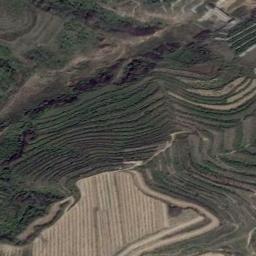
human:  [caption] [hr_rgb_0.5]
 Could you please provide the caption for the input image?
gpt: The bare and green terrace is next to some trees .

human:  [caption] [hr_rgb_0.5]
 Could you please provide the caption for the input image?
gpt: A large layer of brown and green mixed terraces .

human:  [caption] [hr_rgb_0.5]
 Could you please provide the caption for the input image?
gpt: There is a winding path between the terraces .

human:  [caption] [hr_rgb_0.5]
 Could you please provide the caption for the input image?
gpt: Many green plants are around the terrace .

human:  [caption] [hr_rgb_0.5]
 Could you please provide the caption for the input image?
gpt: There are some green terraces and yellow ones .